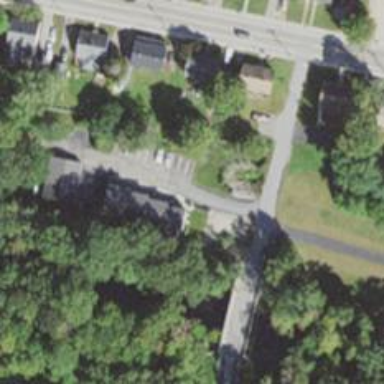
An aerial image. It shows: Residential driveway serving as service road.